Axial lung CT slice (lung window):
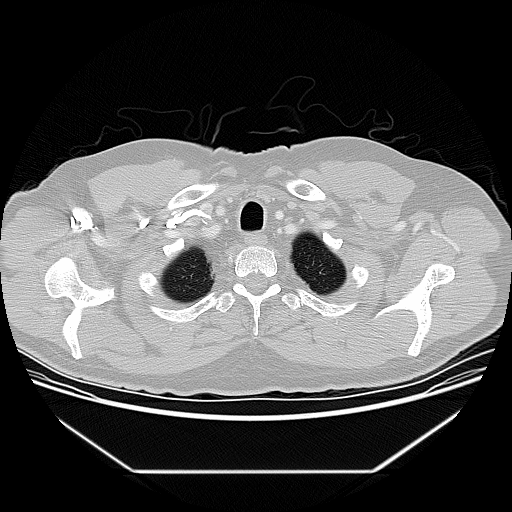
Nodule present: no